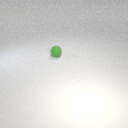
small green rubber sphere